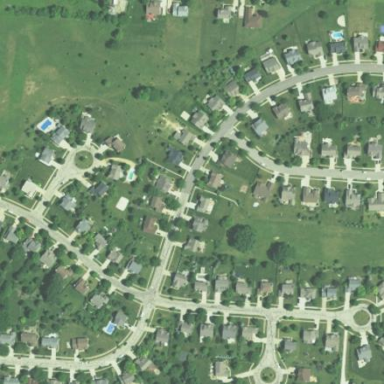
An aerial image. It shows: Residential area with housing development.